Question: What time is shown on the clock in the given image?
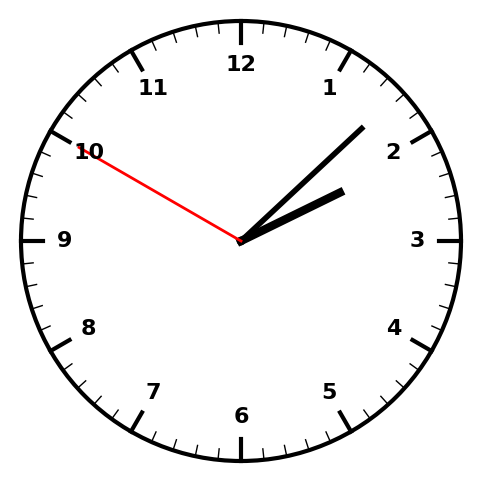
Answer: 02:07:50